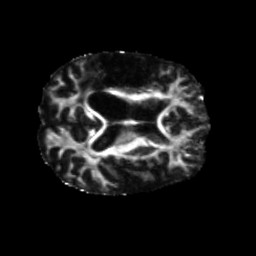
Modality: FA
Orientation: axial
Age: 55
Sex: male
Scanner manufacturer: siemens
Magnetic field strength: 3 T
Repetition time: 5.25 s
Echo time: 0.08 s